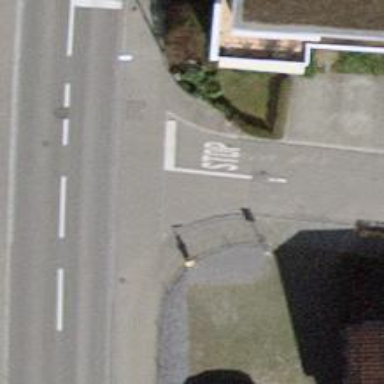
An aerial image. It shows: Stop road.